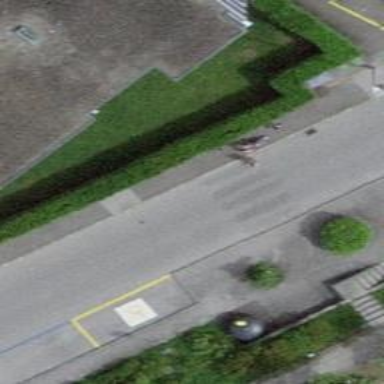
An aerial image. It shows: Zebra crossing on the road.